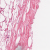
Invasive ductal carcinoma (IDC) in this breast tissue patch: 0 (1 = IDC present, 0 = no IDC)